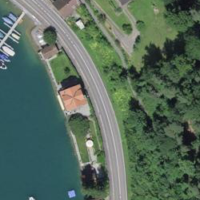
EUNIS habitat code: 14
Species observed at this site:
Ilex aquifolium